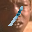
Label: 1